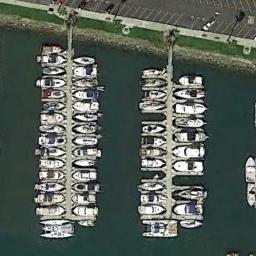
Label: harbor